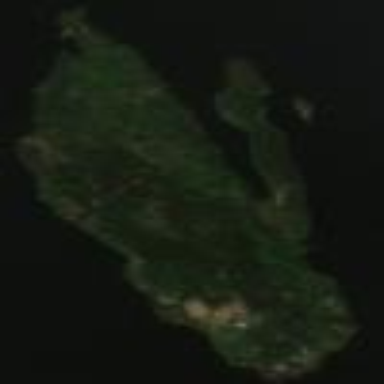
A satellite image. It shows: Island.